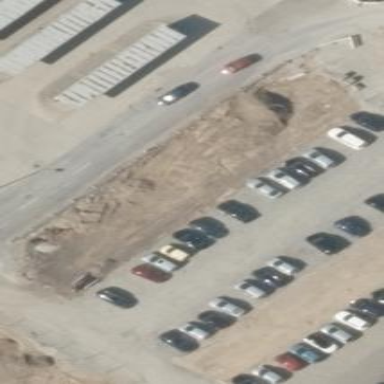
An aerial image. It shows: Street side parking area.